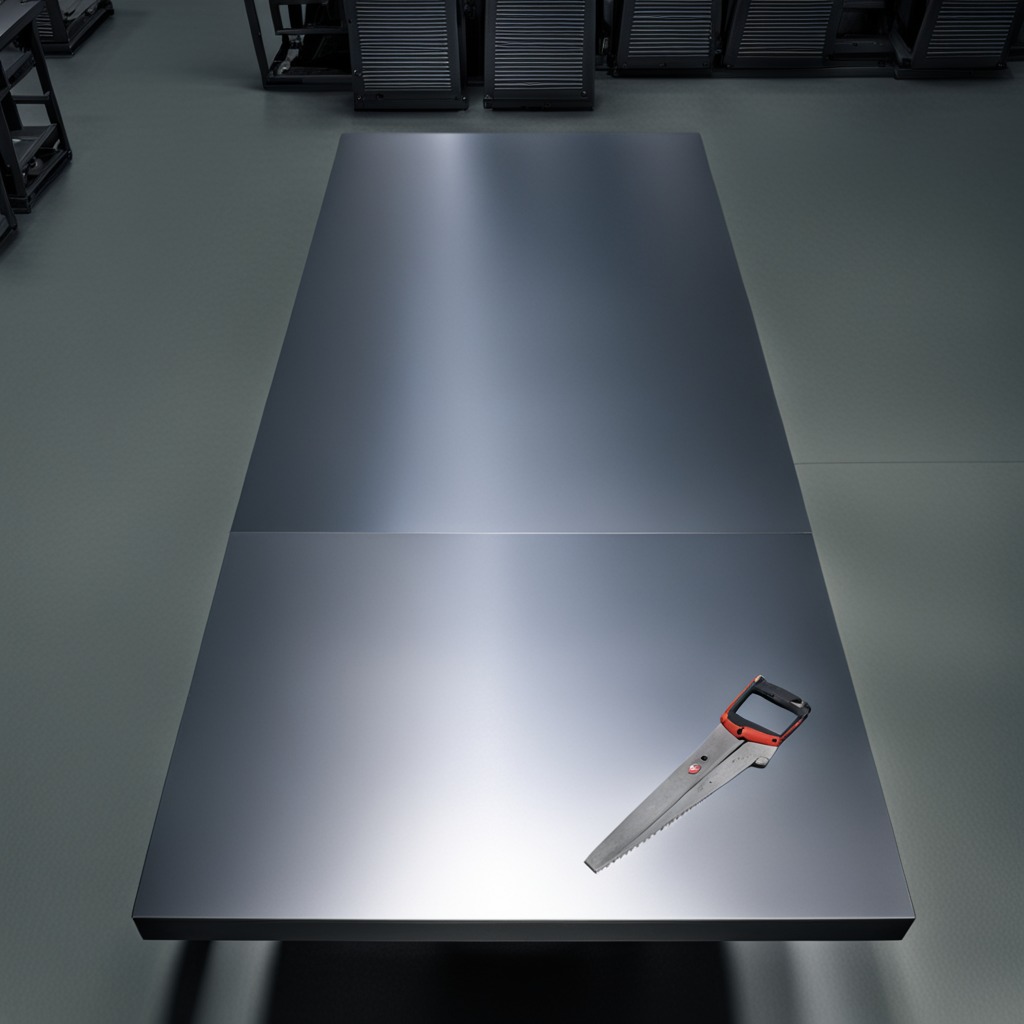
A metal saw is lying on the clean empty table in the basement in the evening.